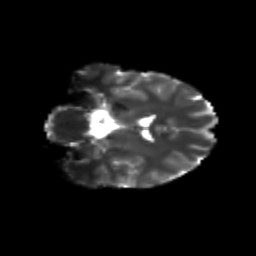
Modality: T2w
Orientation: coronal
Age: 24
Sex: male
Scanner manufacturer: siemens
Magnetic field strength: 3 T
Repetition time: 3.5 s
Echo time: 0.104 s